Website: bh-photo
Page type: address-validator
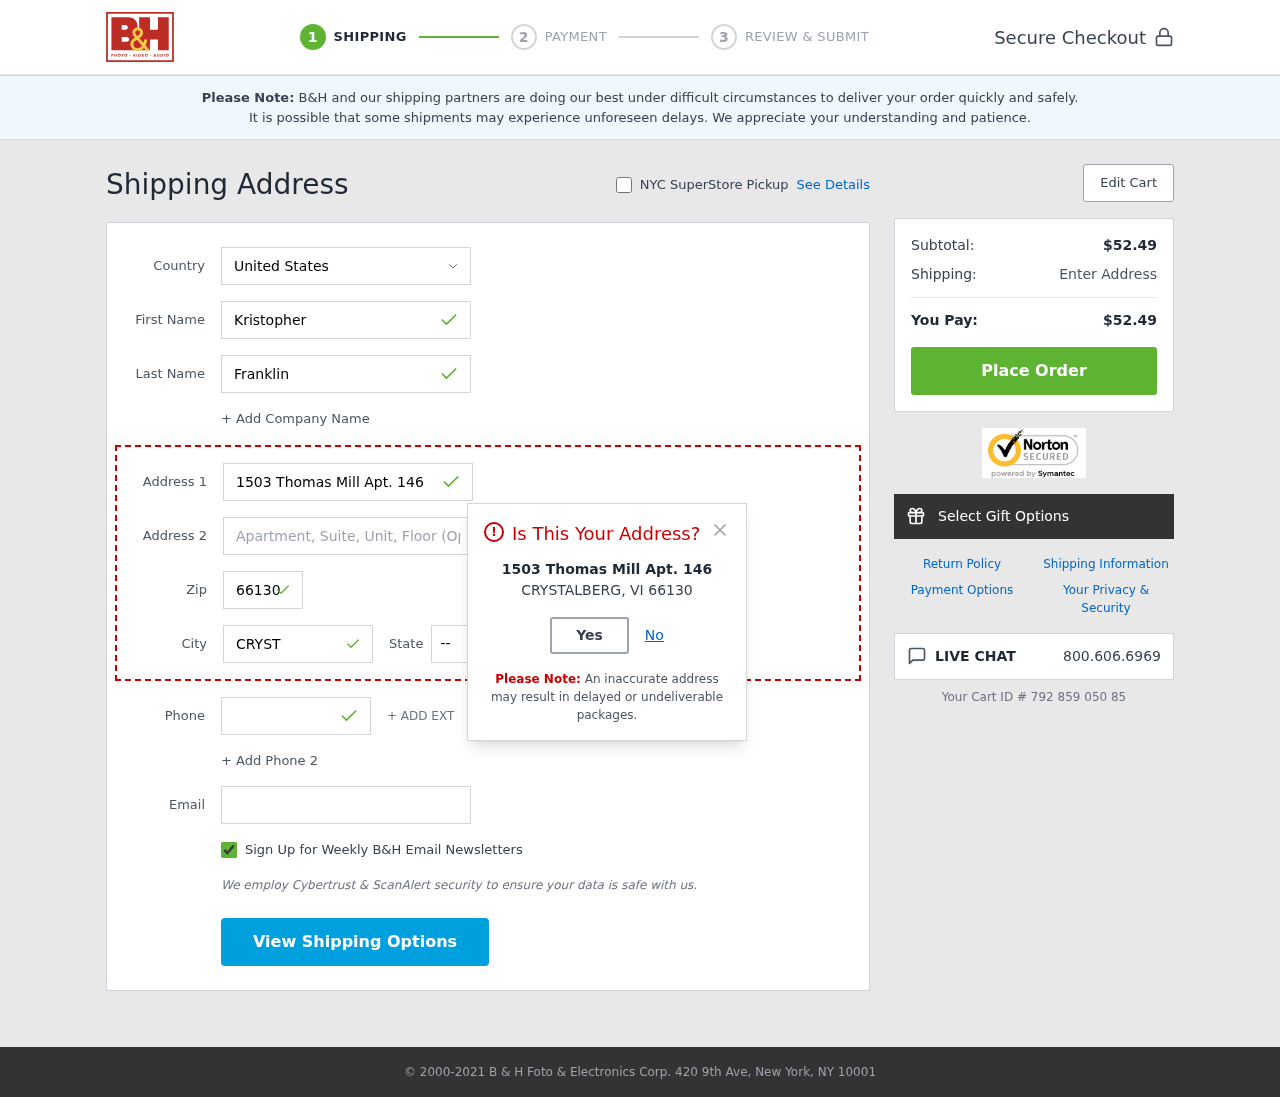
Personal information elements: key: PII_CITY
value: Crystalberg
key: PII_COUNTRY
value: United States
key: PII_EMAIL
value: kristopher_franklin@hotmail.com
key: PII_FIRSTNAME
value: Kristopher
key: PII_LASTNAME
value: Franklin
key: PII_PHONE
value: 4808817190
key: PII_POSTCODE
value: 66130
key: PII_STATE_ABBR
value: VI
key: PII_STREET
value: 1503 Thomas Mill Apt. 146
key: PII_CITY_MODAL
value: CRYSTALBERG
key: PII_STATE
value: VI
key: PII_POSTCODE_FULL
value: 66130
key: PII_POSTCODE_NUMERIC
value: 66130
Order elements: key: ORDER_SUBTOTAL
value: $52.49
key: ORDER_TOTAL
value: $52.49
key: ORDER_ID
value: Your Cart ID # 792 859 050 85